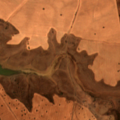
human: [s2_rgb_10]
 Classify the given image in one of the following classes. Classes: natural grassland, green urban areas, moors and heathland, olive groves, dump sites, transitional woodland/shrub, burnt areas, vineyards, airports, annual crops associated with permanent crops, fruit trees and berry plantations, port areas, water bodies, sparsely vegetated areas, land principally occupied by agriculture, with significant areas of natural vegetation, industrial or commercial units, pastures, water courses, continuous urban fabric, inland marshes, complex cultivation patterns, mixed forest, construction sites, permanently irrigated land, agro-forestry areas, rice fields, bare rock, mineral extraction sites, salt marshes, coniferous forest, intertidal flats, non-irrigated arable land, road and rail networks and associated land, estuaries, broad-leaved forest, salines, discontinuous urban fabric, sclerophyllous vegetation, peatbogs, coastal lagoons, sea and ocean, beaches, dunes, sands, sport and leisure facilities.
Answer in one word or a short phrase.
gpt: non-irrigated arable land, agro-forestry areas, water bodies